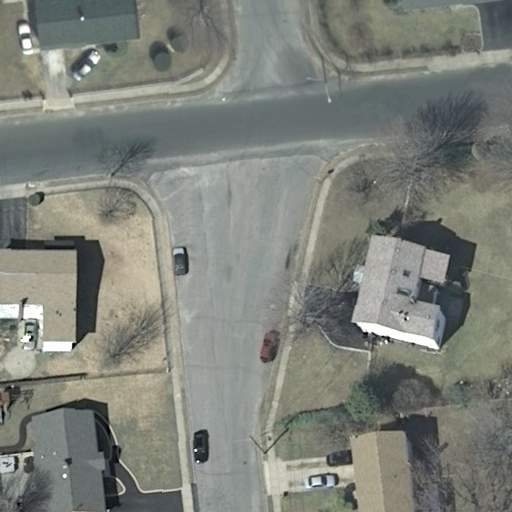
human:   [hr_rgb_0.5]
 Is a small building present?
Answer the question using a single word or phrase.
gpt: yes

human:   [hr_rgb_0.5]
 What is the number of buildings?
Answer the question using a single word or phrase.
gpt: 5

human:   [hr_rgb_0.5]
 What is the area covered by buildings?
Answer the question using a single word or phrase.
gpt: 786m2

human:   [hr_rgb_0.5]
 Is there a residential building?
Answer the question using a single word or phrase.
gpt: yes

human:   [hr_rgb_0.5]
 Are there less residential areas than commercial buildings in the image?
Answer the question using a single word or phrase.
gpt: no

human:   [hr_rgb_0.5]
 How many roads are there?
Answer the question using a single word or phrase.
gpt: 3

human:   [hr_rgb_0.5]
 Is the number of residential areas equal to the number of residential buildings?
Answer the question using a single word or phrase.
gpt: no

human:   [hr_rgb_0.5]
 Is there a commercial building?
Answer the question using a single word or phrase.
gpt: no

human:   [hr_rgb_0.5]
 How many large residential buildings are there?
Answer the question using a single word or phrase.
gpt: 0

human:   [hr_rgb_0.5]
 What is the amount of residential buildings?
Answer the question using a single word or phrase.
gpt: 5

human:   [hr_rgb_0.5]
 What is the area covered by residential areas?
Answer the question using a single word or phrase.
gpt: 10611m2

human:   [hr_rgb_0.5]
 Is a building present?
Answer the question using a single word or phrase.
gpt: yes

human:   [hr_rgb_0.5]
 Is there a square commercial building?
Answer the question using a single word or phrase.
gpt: no

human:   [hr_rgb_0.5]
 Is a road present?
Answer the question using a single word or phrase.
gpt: yes

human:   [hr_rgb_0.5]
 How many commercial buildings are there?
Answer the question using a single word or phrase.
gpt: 0

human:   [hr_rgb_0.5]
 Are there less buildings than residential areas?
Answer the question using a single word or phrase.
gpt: no

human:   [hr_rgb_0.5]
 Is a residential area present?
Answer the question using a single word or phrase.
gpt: yes

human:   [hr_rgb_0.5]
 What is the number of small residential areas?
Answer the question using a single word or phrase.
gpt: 0

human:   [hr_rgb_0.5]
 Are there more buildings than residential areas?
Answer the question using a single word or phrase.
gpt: yes

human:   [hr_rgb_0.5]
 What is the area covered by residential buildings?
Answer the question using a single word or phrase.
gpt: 786m2

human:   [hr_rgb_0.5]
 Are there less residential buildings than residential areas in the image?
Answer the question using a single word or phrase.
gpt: no

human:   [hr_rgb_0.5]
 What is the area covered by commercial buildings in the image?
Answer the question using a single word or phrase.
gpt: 0m2

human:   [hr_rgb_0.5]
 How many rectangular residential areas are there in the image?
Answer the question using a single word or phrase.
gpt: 1

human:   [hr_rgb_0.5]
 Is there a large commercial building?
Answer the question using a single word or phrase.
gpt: no

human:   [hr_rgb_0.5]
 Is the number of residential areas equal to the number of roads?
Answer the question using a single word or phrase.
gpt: no

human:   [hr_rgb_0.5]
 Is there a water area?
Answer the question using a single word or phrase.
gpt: no

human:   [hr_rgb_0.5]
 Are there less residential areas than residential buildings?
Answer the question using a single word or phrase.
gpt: yes

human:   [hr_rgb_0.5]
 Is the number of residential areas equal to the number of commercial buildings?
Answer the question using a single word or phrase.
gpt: no

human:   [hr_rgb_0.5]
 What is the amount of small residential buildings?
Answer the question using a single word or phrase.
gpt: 2

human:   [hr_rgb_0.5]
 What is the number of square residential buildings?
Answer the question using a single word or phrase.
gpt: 0

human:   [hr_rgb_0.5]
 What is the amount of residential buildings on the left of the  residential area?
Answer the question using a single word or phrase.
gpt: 5

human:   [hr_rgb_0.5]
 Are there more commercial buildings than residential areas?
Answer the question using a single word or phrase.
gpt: no

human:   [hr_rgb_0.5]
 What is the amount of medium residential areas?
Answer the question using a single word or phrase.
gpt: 0

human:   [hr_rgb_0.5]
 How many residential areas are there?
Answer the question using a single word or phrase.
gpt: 1

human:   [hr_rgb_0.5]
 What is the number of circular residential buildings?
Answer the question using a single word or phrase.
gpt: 0

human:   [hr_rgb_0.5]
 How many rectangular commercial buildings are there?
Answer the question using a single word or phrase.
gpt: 0

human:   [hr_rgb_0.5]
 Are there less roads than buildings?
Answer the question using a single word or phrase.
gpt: yes

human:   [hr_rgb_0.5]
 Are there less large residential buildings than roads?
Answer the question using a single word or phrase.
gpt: yes

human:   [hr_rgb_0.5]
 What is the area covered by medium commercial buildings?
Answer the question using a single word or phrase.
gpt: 0m2

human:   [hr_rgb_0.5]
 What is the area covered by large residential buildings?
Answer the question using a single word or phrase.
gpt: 0m2

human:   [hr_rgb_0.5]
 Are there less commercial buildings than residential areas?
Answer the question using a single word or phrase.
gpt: yes

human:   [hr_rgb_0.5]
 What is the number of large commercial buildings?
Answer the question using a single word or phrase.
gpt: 0

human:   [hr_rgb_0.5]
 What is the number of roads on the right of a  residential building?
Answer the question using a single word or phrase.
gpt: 2

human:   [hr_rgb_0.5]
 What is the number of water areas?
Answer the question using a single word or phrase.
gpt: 0

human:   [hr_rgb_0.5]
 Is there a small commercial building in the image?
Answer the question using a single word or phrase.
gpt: no

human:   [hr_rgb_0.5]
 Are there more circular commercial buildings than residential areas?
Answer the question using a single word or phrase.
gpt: no

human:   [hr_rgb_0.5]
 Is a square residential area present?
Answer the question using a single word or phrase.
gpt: no

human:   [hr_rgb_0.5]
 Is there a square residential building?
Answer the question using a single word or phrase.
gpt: no

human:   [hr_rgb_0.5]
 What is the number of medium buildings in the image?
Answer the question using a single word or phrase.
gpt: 3

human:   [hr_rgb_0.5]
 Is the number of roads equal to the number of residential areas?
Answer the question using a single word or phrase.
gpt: no

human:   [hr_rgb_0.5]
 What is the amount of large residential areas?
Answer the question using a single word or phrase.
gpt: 1

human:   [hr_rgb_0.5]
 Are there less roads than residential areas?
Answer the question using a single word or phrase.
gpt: no

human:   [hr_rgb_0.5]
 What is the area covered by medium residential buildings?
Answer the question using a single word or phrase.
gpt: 637m2

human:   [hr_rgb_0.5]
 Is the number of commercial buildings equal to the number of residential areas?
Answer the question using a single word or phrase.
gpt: no

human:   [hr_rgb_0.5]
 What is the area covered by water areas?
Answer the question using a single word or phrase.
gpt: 0m2

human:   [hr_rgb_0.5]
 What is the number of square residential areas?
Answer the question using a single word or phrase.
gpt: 0

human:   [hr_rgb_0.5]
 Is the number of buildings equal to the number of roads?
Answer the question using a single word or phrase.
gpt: no

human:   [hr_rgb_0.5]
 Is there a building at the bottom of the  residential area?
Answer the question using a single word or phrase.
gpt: no

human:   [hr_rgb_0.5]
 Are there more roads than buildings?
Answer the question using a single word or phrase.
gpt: no

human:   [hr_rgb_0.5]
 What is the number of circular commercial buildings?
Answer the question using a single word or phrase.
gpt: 0

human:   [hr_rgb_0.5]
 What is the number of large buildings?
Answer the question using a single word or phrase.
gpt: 0

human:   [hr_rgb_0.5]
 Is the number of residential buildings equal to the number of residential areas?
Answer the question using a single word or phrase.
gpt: no

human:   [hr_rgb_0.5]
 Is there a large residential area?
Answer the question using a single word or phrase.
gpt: yes

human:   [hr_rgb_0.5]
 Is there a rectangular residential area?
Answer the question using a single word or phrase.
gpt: yes